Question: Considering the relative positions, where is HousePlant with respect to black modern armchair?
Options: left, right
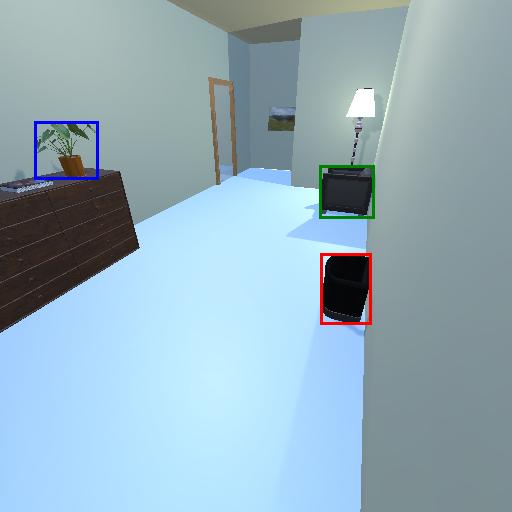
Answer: left